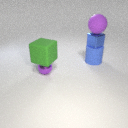
large blue rubber cylinder to the right of small purple metal sphere